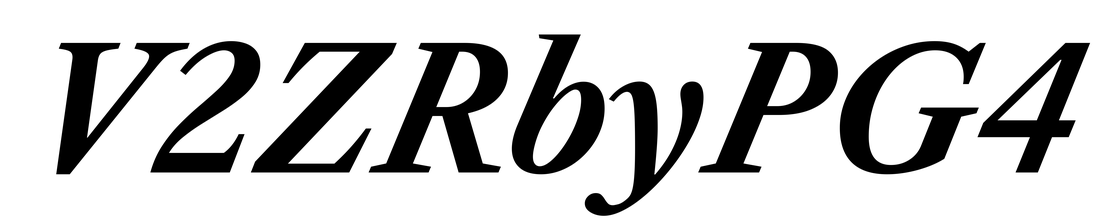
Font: LibreCaslonText-Italic_Bold_Italic